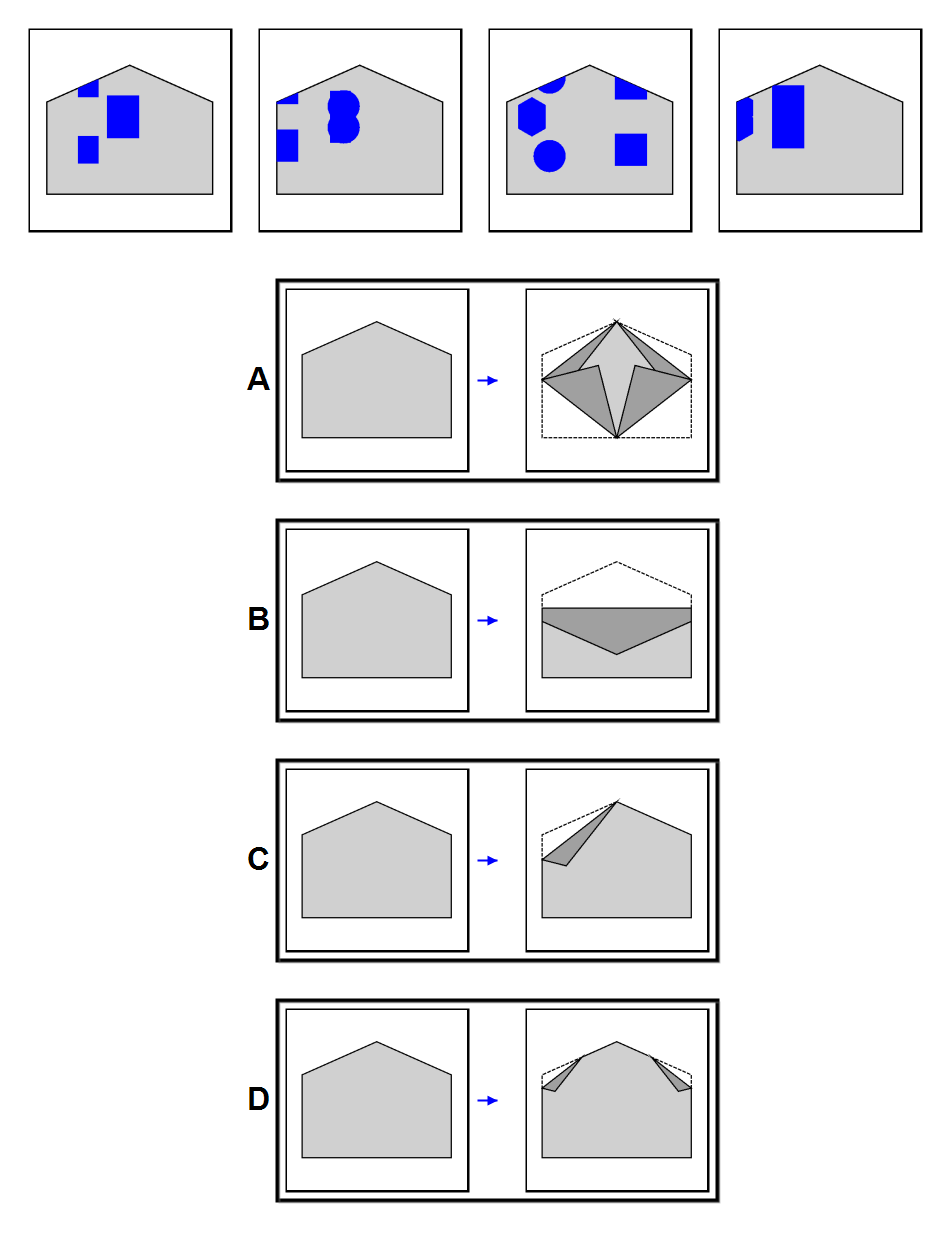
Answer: B